Question: Currently I'm learning FitNesse. I have two different test tables in one test page and want to Add/Remove quantities in my "InventoryFixture" tables.
My problem is that I can't get the value of the quantity from "InventoryFixture" table using "myInventory" object. My object is to ensure that I'm working with same object each time and refers to class "InventoryFixture".
I'm using java in the development and extends ColumnFixture.

In class "AddRemoveItemFixture", I get the new items and add them to my quantity which is in class "InventoryFixture".
it seems I'm missing something, can anyone tell me what?
'''
it seems I'm missing something, can anyone tell me what?
'''
Here comes all my java code:
'''
package fitNesseExample;
import fit.ColumnFixture;
public class InventoryFixture extends ColumnFixture{
private int quantity;
private int partNumber;
public int getQuantity(){
return quantity;
}
public void setQuantity(int quantity){
this.quantity = quantity;
}
public int getPartNumber() {
return partNumber;
}
public void setPartNumber(int partNumber) {
this.partNumber = partNumber;
}
public boolean valid(){
if(quantity>0){
return true;
}else{
return false;
}
}
public int addQuantities(int item){
int items = item;
return items;
}
}
'''
In this class I add the new items by function addItems(), here comes the problem. myInventory.getQuantity() returns [0] instead of [28] so the total items is (0+5 = 5) NOT (28+5 = 33).
'''
package fitNesseExample;
import fit.ColumnFixture;
public class AddRemoveItemFixture extends ColumnFixture{
public int partNumber;
public int newItems;
public InventoryFixture myInventory;
public void setNewItems(int newItems){
this.newItems = newItems;
}
public void setPartNumber(int partNumber) {
this.partNumber = partNumber;
}
public int addItems(){
myInventory = StaticInventory.getMyInventory();
int totalItems = myInventory.addQuantities(myInventory.getQuantity() + newItems);
myInventory.setQuantity(totalItems);
return myInventory.getQuantity();
}
}
'''
I instantiate class InventoryFixture as:
'''
package fitNesseExample;
import fit.ColumnFixture;
public abstract class StaticInventory extends ColumnFixture{
public static InventoryFixture myInventory;
public static InventoryFixture getMyInventory(){
if(myInventory == null) myInventory = new InventoryFixture();
return myInventory;
}
}
'''
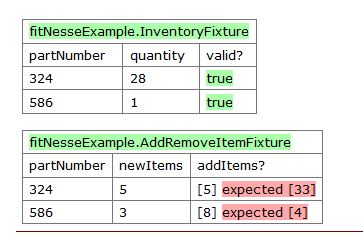
Answer: The problem is the first FitNesse table creates a new instance of 'InventoryFixture', which is not the same instance as your static 'myInventory'. So the first table does not update 'myInventory'.